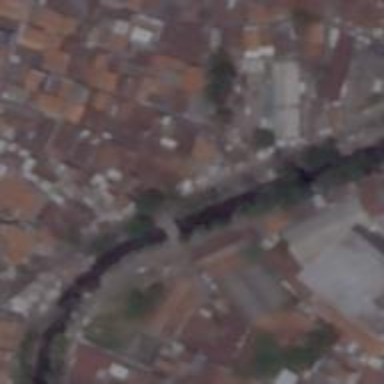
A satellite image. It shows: Residential road with bridge.